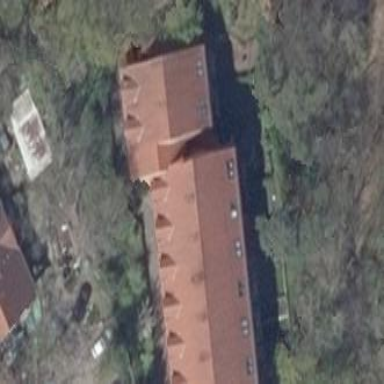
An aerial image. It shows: Residential building.